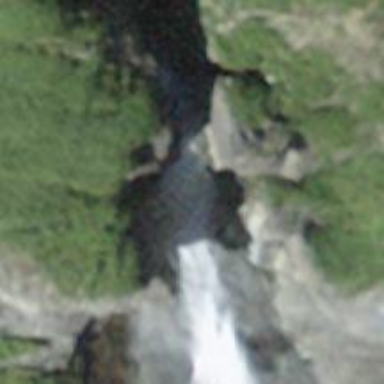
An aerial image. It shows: Beautiful waterfall in nature.